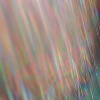
Label: sunburn